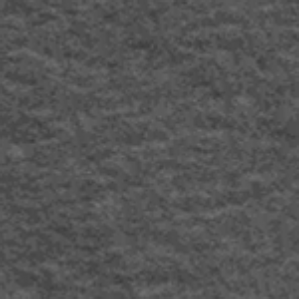
Label: frost